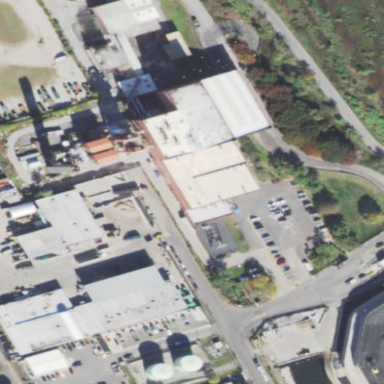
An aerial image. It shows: Commercial building.